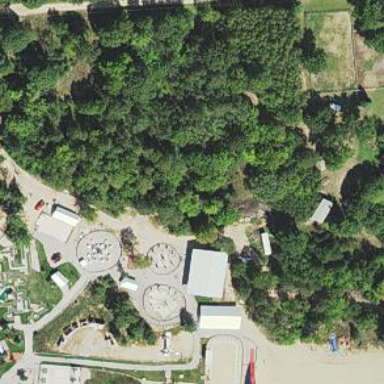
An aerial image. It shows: Theme park.